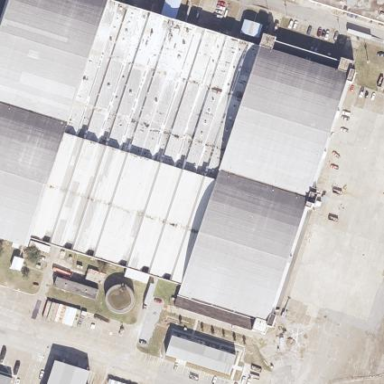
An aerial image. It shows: Hangar building at the airport.